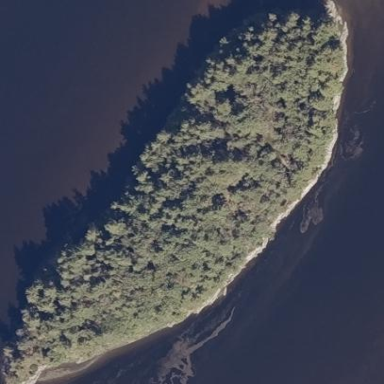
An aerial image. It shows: Islet.